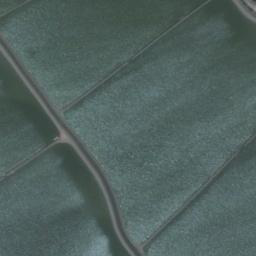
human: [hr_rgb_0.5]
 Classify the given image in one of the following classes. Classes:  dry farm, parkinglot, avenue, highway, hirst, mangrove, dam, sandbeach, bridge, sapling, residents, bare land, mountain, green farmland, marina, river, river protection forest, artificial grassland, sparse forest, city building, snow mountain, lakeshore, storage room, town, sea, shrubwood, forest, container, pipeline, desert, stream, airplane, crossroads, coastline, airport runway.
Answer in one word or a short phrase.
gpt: green farmland